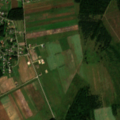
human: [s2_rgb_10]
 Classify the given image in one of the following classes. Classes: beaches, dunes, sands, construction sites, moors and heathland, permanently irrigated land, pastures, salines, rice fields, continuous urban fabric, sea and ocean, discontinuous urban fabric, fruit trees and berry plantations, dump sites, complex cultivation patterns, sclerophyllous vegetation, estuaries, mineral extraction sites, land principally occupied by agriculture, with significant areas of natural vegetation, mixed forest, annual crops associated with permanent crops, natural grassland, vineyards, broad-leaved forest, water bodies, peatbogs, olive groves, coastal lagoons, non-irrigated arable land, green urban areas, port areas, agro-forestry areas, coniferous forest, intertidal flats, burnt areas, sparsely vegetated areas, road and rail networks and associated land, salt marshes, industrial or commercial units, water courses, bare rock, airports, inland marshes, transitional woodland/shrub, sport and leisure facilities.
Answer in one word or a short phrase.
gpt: discontinuous urban fabric, mineral extraction sites, non-irrigated arable land, complex cultivation patterns, broad-leaved forest, transitional woodland/shrub